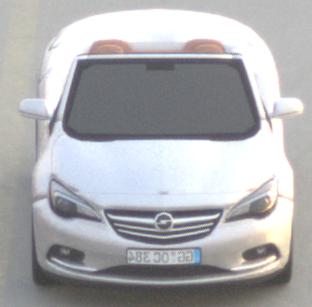
Make: Opel
Model: Cascada 1.4 Turbo
Detailed model: Cascada
Model produced from: 2013/03
Model produced until: 2015/01
Doors: 2
Color: white
Road condition: dry road
Daytime: sunrise or sunset
Contrast: low contrast